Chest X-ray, PA view. Patient: 52 years old, sex M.
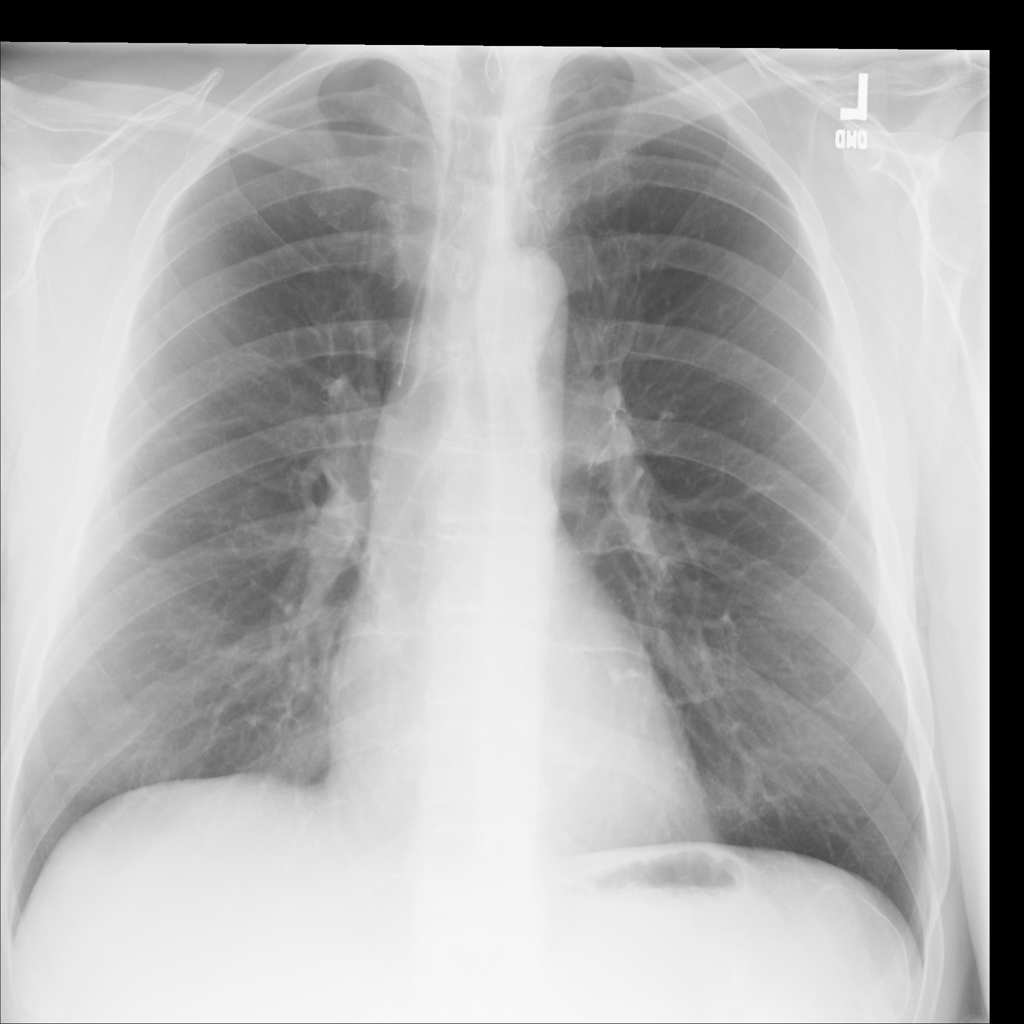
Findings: No Finding